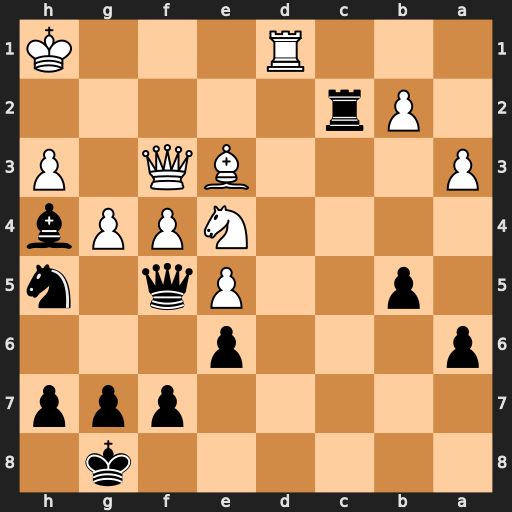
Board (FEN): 6k1/5ppp/p3p3/1p2Pq1n/4NPPb/P3BQ1P/1Pr5/3R3K
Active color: b
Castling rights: -
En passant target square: -
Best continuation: Qxe4 Qxe4 Ng3+ Kg1 Nxe4